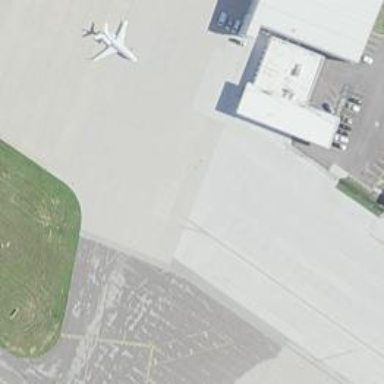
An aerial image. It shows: Image of taxiway at airport.